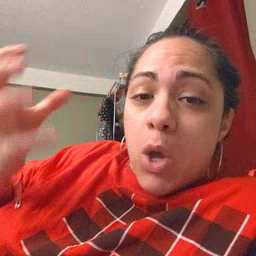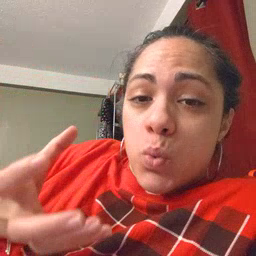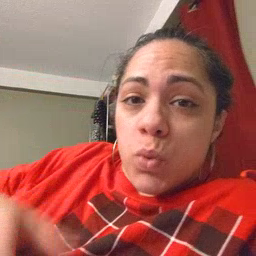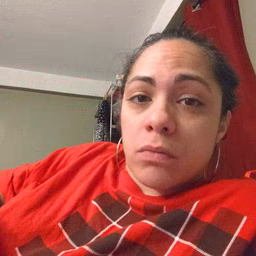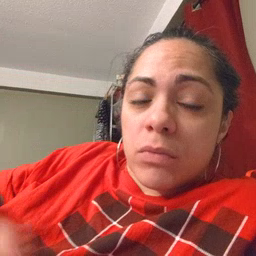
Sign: balloon